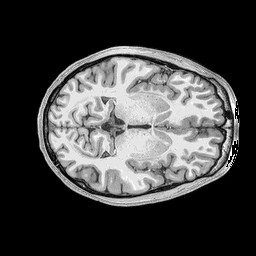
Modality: T1w
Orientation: coronal
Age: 23
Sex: male